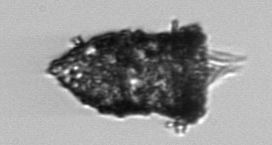
Label: Tintinnopsis